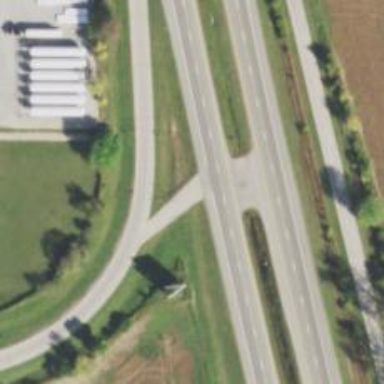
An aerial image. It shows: Trunk link highway.